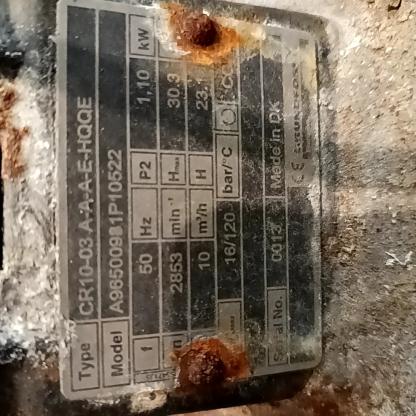
Klasa: tabliczka-znamionowa